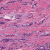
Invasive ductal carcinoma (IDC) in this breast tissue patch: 1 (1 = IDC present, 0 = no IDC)